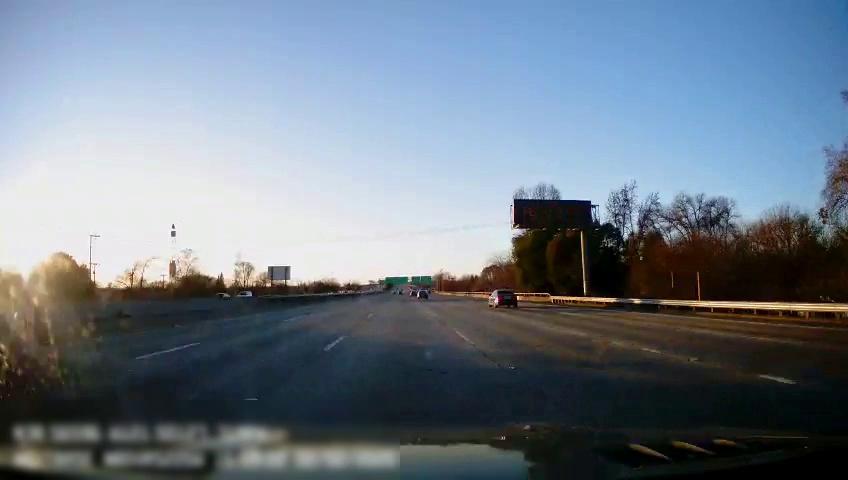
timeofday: Day
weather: Sunny
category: Drivable Space
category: Vehicles | Car
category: Vehicles | Car
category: Vehicles | Car
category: Vehicles | SUV
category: Lanes | Current Lane
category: Lanes | Current Lane
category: Lanes | Alternate Lane
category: Lanes | Alternate Lane
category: Lanes | Alternate Lane
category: Lanes | Alternate Lane
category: Traffic | Signs
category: Traffic | Signs